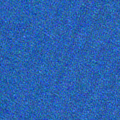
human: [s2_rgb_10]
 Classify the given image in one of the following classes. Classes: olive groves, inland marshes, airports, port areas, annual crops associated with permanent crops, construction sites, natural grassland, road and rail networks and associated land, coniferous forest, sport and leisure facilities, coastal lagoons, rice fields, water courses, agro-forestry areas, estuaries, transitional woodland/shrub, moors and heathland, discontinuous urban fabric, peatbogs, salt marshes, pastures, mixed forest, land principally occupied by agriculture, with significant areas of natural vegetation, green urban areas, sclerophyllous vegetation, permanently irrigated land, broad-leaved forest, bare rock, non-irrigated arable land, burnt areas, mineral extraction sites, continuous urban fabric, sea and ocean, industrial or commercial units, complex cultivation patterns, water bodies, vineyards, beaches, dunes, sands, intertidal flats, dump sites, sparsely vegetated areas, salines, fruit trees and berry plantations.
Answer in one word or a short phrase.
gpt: sea and ocean